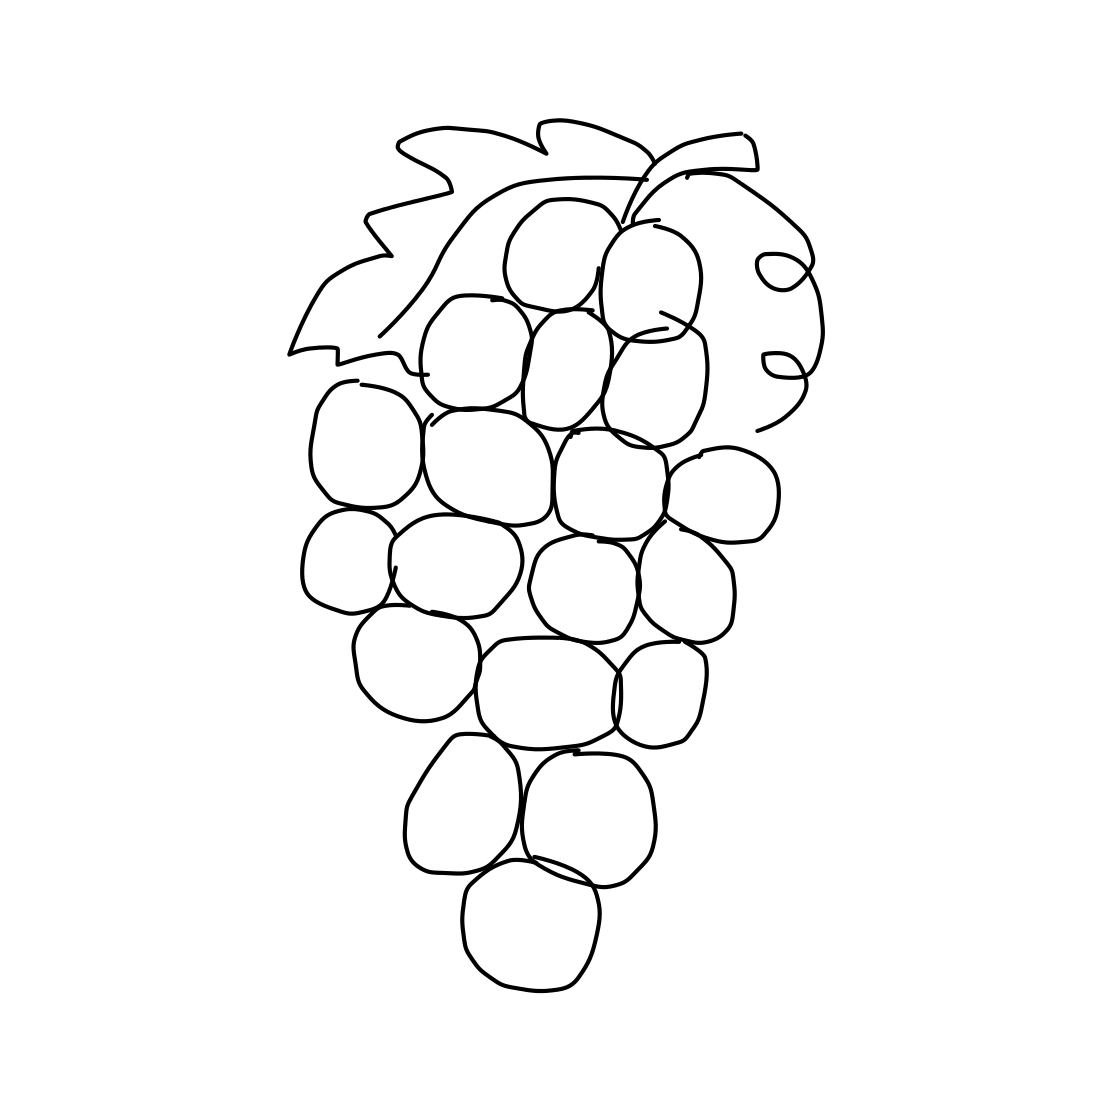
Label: grapes